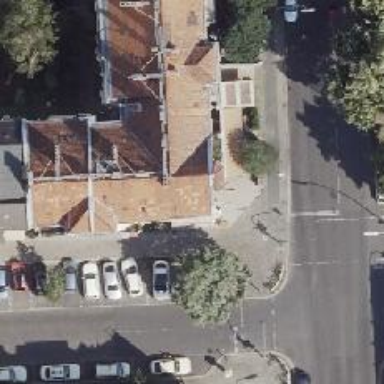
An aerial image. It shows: Café.